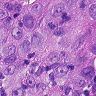
Metastatic tissue present: yes